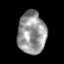
Tissue: skin
Cell type: Epithelial cells
Senescence score: 0.2767
Nuclear area (px): 1171
Mean DAPI intensity: 149.885